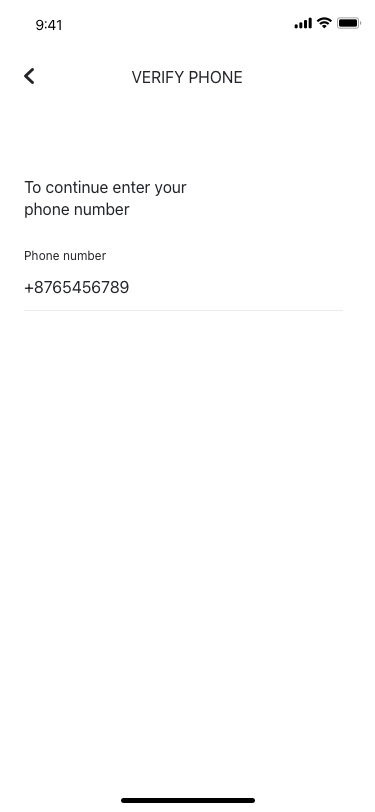
Text in this UI design:
VERIFY PHONE
To continue enter your phone number
Phone number
+8765456789